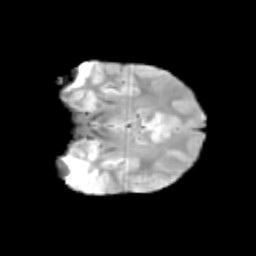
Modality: T2w
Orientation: coronal
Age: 11
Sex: female
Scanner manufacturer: siemens
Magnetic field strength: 3 T
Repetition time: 3.8 s
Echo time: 0.07 s